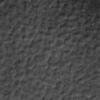
Label: not_dusty